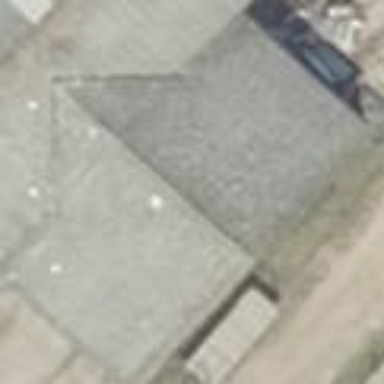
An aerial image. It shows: Building with gabled roof. The roof color is grey and oriented across the building.